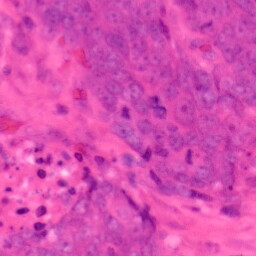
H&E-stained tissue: Colon